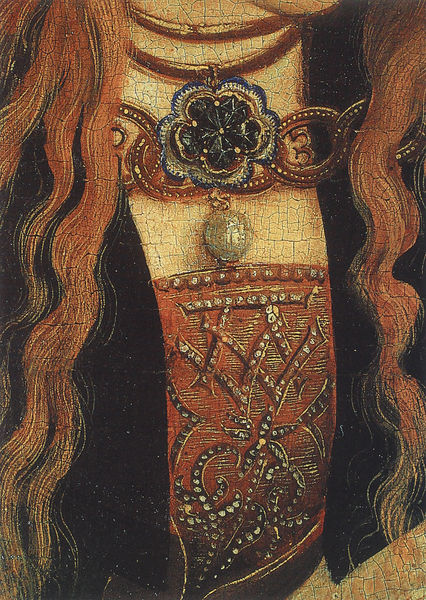
Titel: Katharinenaltar
Künstler: Lukas Cranach
Institution: Dresden, Gemäldegalerie Alte Meister
Schlagwörter: blau, gemälde, haut, ausschnitt, blume, frau, haar, kleid, schmuck, schwarz, blüte, rot, beige, arm, steine, hals, porträt, haare, stickerei, stoff, diamanten, kinn, locken, perle, perlen, brüste, italien, kette, risse, rand, detail, verzierung, weste, halskette, medaillon, brokat, schmuckstück, boticelli, craquele, bolero, halsreif, #frau, aw, dékolté, helle haare